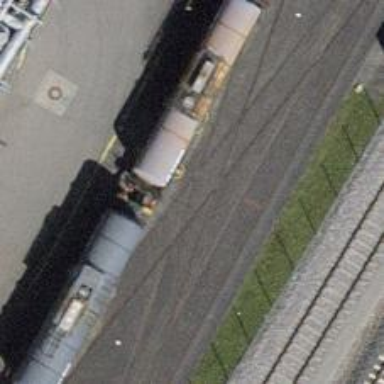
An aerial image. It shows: Single-track railway yard.